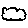
Label: cloud